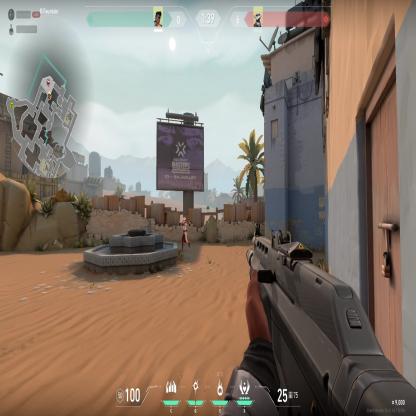
Label: enemy